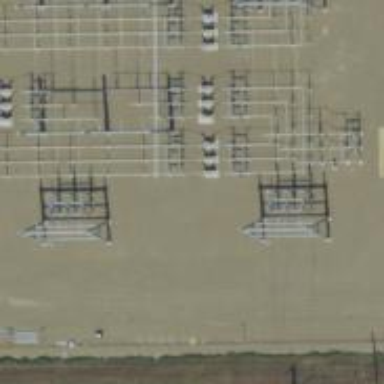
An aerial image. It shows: Switch for power supply.